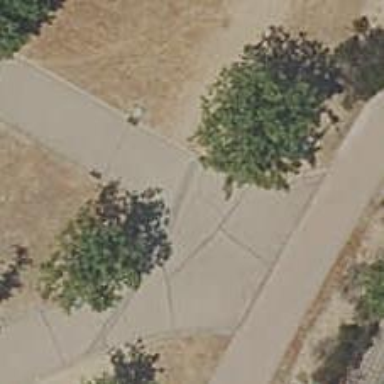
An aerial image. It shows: Concrete footway.